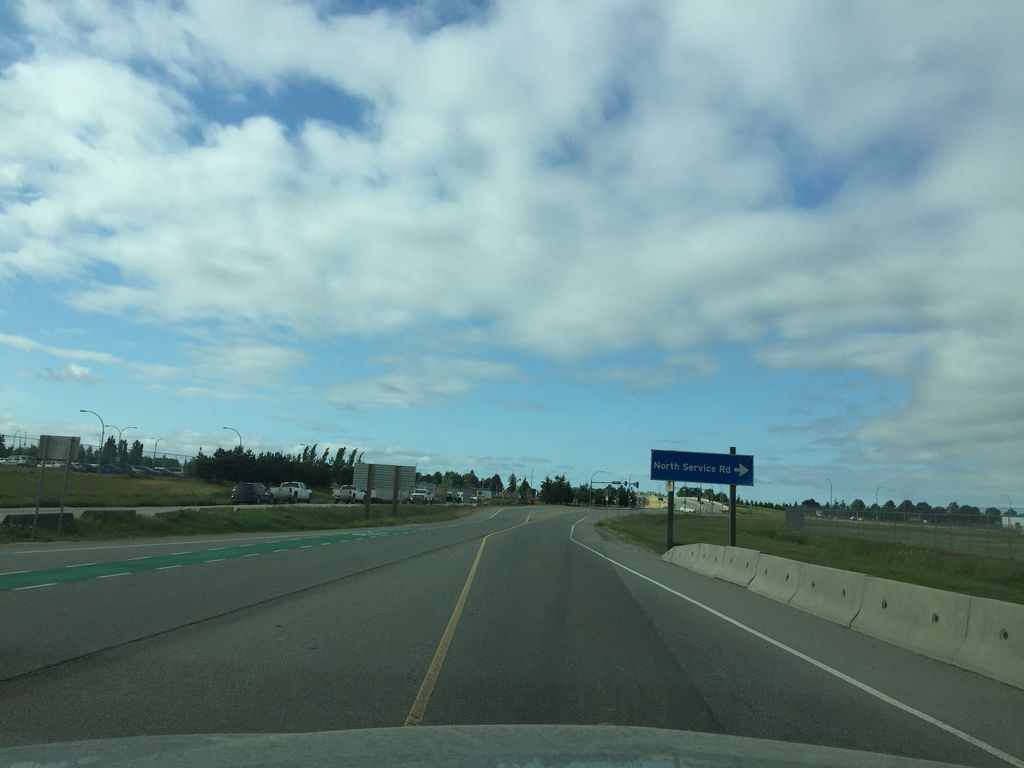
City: vancouver